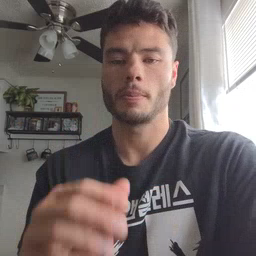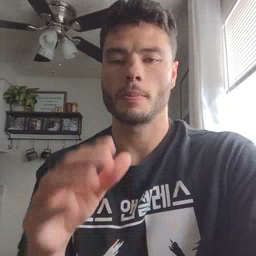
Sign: flower